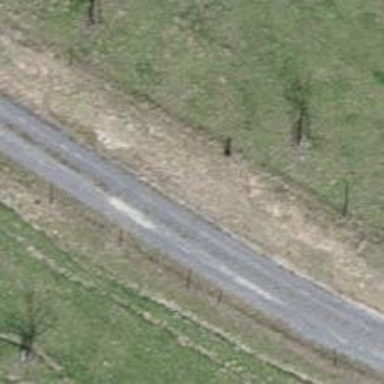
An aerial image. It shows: Gravel track with grade3 tracktype.